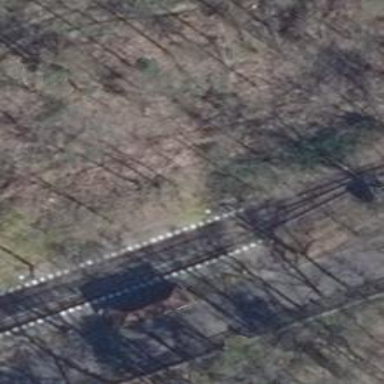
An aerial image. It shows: Tramway with electrified contact lines.